Question: I've used Zurb Foundation Framework to build my website, now I'd want to use <URL> of Compass but I cannot include Compass
'''
gem 'zurb-foundation', :git => "https://github.com/zurb/foundation.git"
gem "compass"
'''
'''
@import "bourbon";
@import "foundation_and_overrides";
@import "buttons";
@import "font-awesome";
@import "page";
@import "pagination";
@import "footer";
@import "app";
'''
'''
@import compass/reset.scss
@import compass/layout.scss
+sticky-footer(72px, "#layout", "#layout_footer", "#footer")
'''

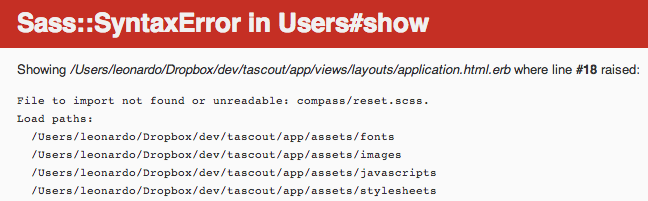
Answer: That looks like Rails4 -- compass is not yet ready for Rails4.
You could try your luck with version 2.0.alpha.0 on compass-rails -- it's been released for about 4 days now.
'''
gem 'compass-rails', '2.0.alpha.0'
'''